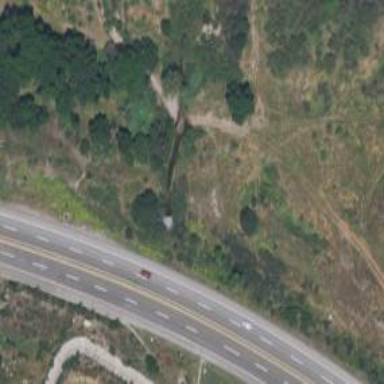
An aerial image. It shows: Culvert tunnel.